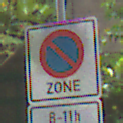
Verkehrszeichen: BeginnEingeschraenktesHalteverbotZone
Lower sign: ZeitangabenOhneBeschraenkungAufWochentage2
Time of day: MorningAfternoon
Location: Outdoor (Urban)
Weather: Overcast
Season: NotSpecified
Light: Natural